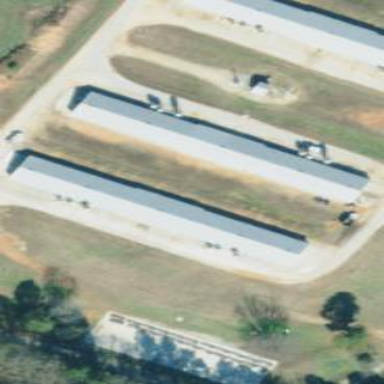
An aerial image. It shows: Poultry house.